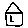
Label: house